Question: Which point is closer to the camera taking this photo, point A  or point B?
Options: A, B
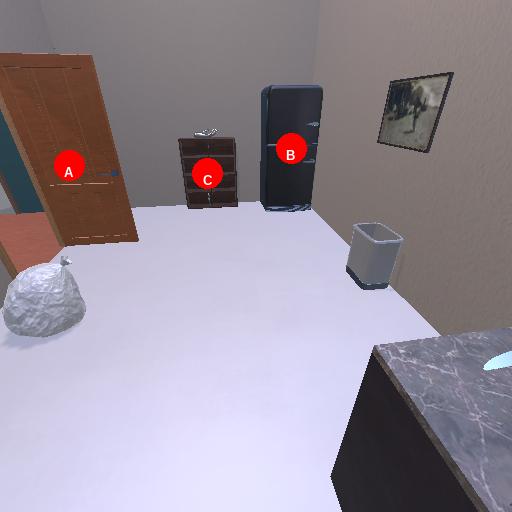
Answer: A